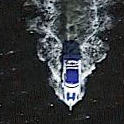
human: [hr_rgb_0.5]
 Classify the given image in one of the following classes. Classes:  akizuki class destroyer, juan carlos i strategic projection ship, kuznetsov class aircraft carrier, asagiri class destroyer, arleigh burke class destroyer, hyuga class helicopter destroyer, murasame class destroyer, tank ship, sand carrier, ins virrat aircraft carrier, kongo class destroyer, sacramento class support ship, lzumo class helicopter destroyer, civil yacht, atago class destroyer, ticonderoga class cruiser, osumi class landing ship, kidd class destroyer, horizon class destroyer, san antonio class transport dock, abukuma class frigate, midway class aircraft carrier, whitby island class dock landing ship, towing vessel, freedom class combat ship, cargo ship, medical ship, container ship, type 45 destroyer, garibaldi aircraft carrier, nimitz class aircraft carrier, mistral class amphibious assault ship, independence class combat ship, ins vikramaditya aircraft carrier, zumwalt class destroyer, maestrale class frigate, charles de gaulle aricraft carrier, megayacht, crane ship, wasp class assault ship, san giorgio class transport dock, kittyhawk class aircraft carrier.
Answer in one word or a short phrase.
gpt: Civil yacht